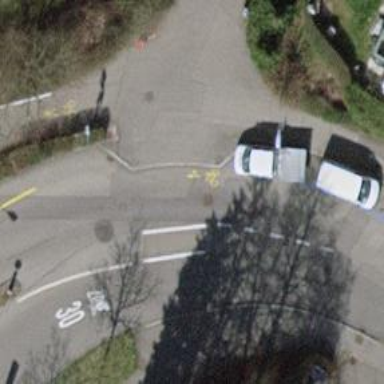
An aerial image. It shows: Asphalt footway with crossing.